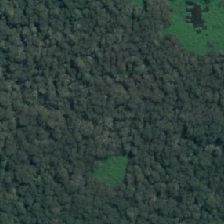
Land cover: deciduous_hardwood